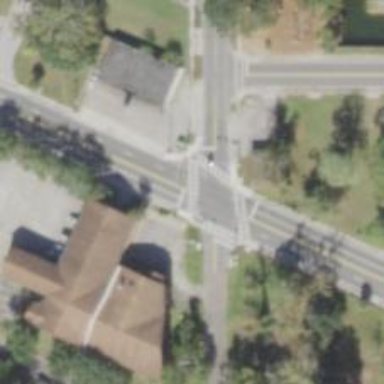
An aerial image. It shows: Marked road crossing.